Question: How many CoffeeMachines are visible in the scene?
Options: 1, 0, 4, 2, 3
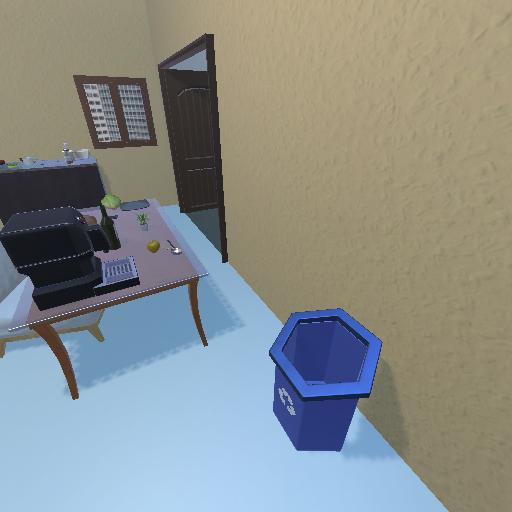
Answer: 1